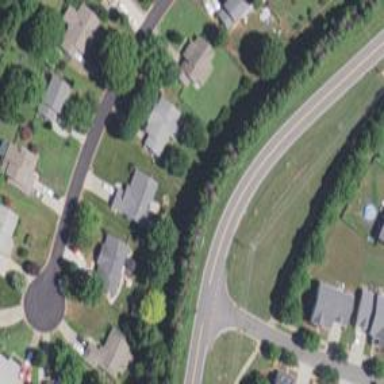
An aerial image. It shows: Row of trees serving as barrier.